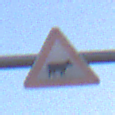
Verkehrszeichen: ViehtriebLinks
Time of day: SunriseSunset
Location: Outdoor (Urban)
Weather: Clear
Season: NotSpecified
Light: Natural